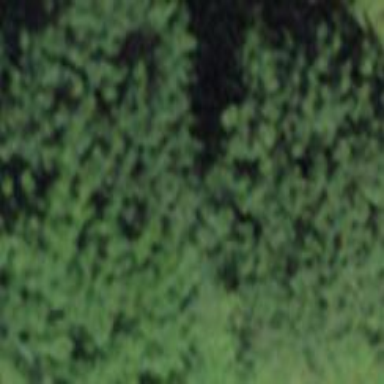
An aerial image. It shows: Forest area.